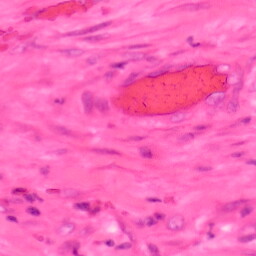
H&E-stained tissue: Colon